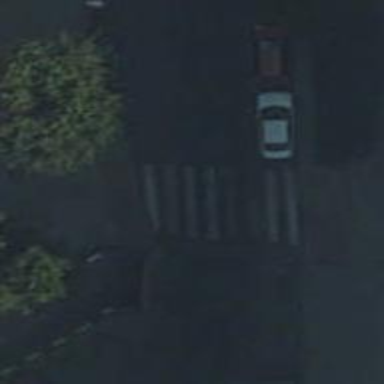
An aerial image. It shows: Uncontrolled road crossing.